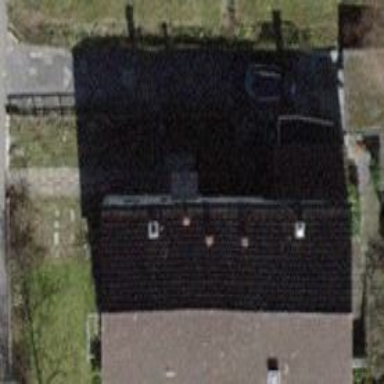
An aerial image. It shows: Building with tile roof.